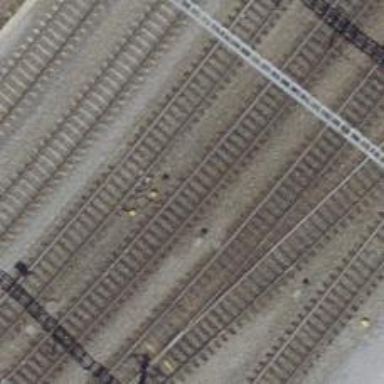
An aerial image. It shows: Single railway track with electrified contact line.